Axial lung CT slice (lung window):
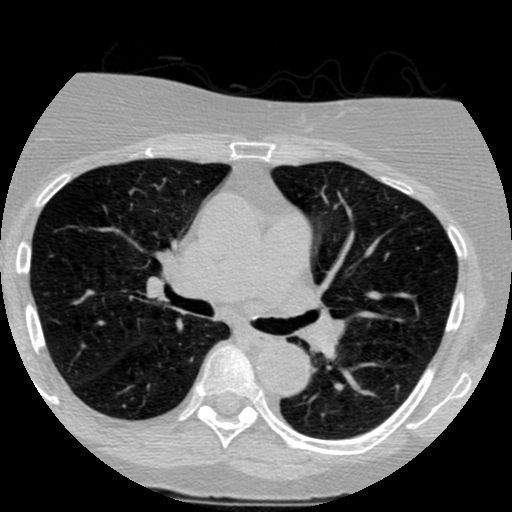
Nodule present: no